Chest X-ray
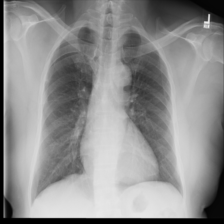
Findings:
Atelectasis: negative
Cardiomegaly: negative
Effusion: negative
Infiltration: negative
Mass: negative
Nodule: negative
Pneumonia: negative
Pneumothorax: negative
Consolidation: negative
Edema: negative
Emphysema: negative
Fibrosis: negative
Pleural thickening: negative
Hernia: negative